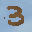
Label: 3